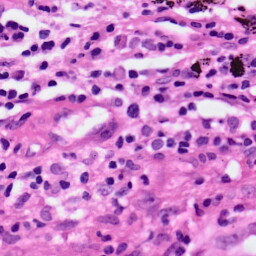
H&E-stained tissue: Lung